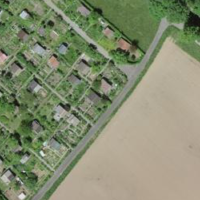
EUNIS habitat code: 53
Species observed at this site:
Dryocopus martius
Cornus sanguinea
Fagus sylvatica